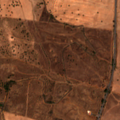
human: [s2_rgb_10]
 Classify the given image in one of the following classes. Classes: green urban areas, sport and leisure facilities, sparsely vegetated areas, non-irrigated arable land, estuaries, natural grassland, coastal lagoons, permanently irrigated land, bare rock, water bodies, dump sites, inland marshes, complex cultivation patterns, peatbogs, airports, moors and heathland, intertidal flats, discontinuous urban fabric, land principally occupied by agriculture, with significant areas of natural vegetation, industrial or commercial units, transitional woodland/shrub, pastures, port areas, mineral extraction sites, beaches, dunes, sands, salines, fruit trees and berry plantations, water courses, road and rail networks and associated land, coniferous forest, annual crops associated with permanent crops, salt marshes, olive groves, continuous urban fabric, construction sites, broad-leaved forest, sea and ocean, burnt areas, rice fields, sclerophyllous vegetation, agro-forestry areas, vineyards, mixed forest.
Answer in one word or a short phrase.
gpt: non-irrigated arable land, permanently irrigated land, transitional woodland/shrub